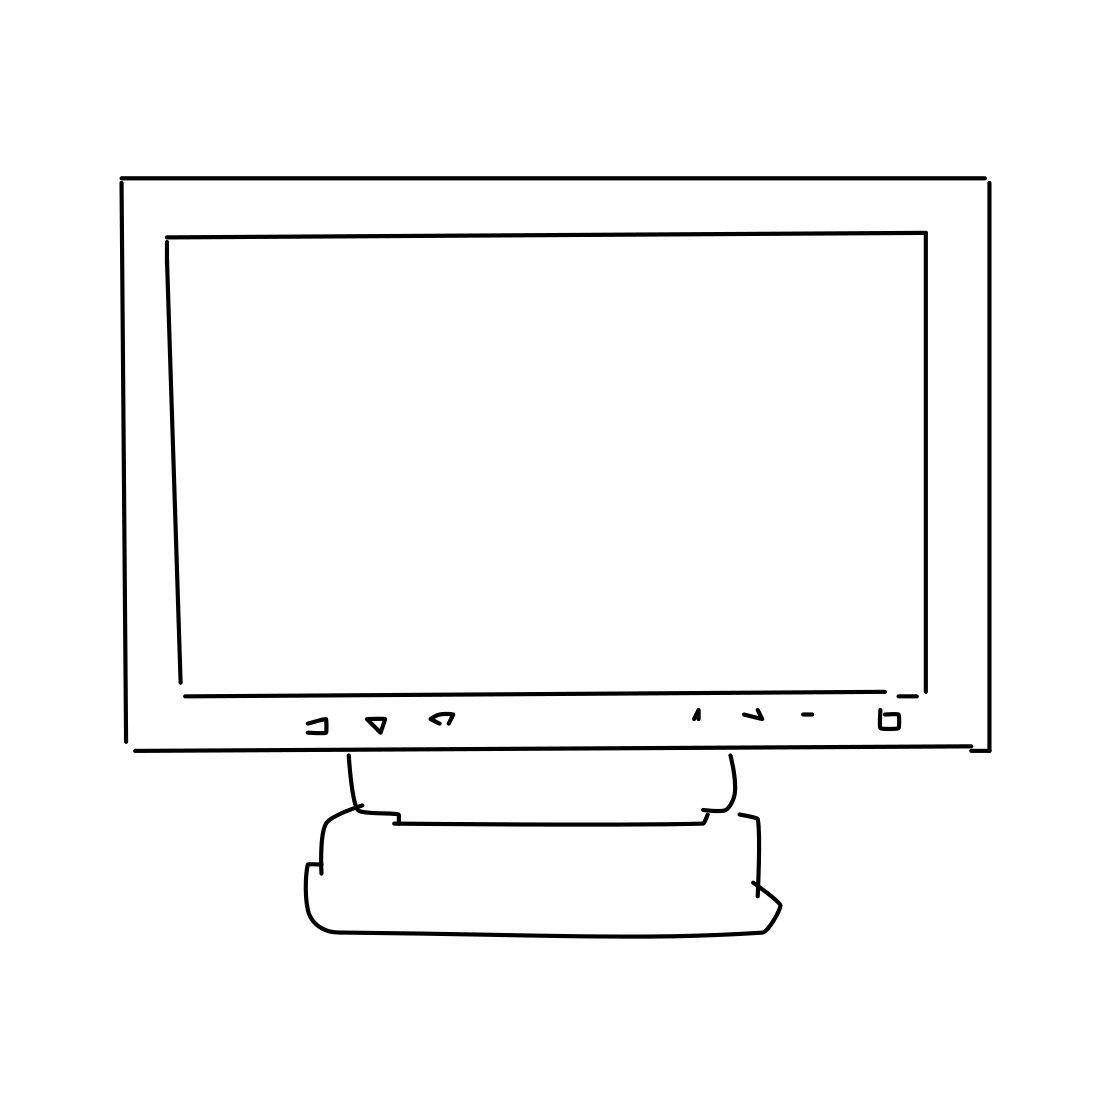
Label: computer monitor